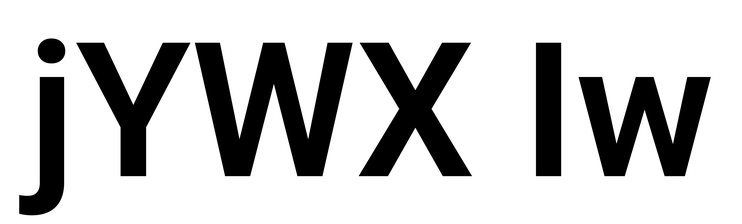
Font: Roboto_SemiBold